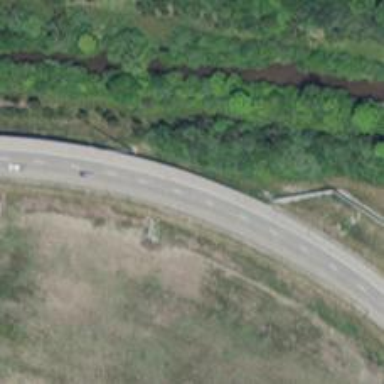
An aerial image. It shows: Motorway link with embankment.